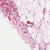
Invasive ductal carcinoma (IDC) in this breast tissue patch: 0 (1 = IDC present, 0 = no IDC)